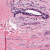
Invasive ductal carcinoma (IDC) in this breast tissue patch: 0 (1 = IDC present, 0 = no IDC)